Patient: sex M, age 78
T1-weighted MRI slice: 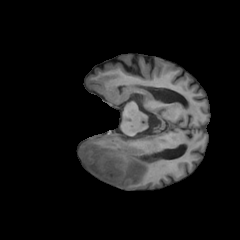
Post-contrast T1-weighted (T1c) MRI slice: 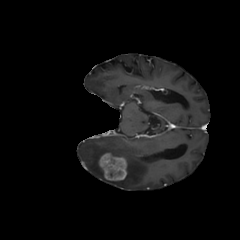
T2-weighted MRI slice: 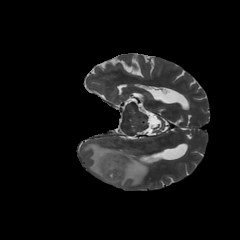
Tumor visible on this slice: yes
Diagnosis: Glioblastoma, IDH-wildtype
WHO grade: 4